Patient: sex M, age 40
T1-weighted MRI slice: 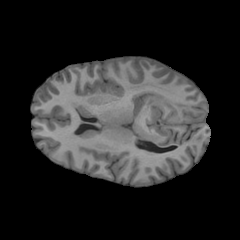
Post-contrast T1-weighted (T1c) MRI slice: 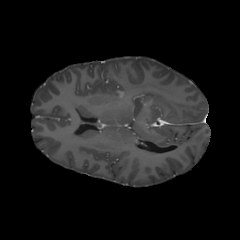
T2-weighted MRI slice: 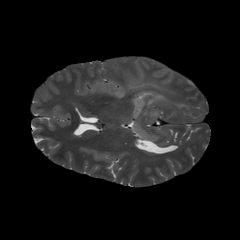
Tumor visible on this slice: yes
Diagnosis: Astrocytoma, IDH-mutant
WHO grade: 3